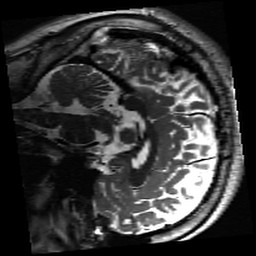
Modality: inplaneT2
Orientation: sagittal